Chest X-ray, AP view. Patient: 45 years old, sex F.
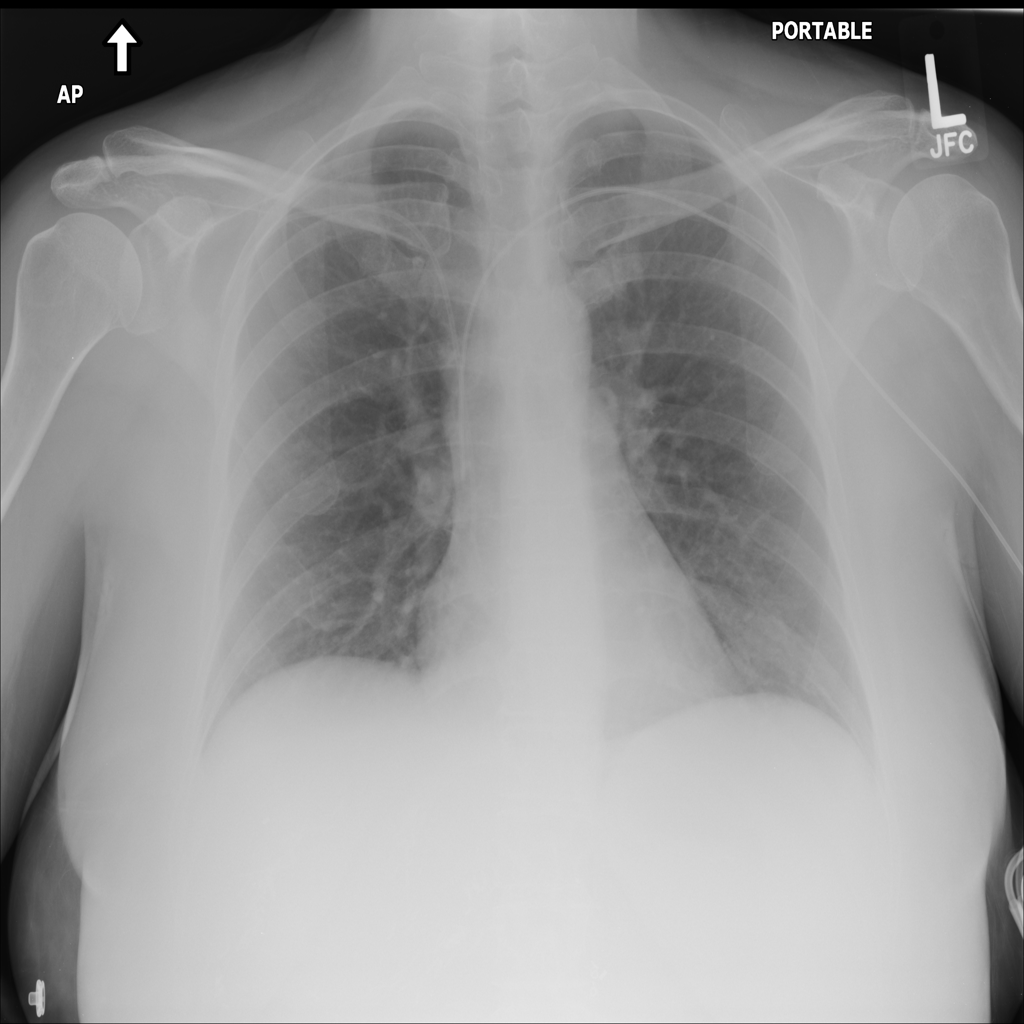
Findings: Infiltration